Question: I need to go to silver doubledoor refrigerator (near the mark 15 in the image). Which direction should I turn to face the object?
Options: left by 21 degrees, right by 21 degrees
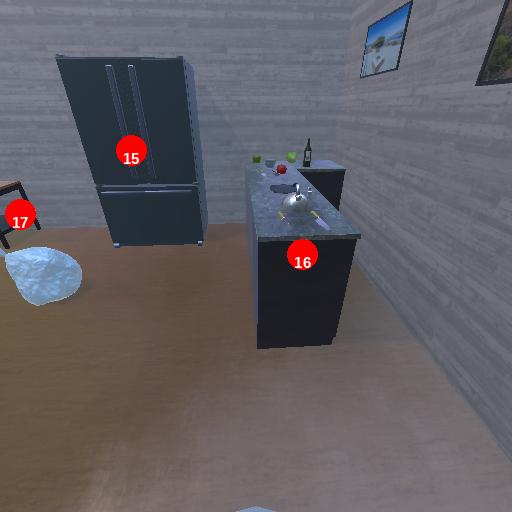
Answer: left by 21 degrees